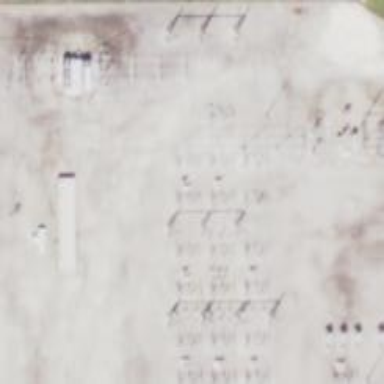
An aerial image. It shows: Switch for power supply.